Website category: auto
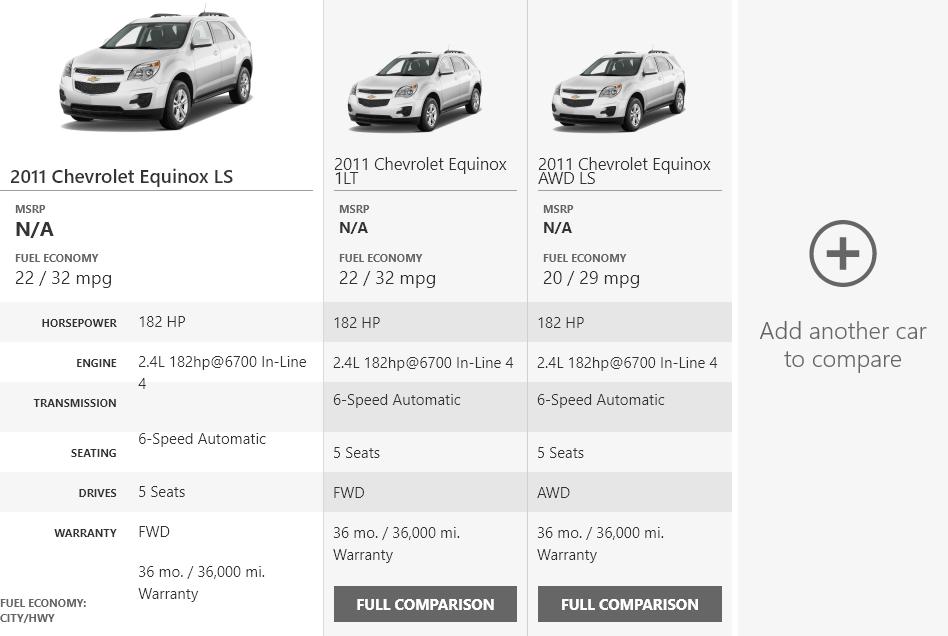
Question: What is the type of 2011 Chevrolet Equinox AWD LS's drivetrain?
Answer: AWD

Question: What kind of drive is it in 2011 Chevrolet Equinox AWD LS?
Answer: AWD

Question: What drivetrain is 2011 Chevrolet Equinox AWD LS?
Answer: AWD

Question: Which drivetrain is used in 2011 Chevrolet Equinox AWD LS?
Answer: AWD

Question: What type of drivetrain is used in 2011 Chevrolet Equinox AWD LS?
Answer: AWD

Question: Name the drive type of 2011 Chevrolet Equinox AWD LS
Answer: AWD

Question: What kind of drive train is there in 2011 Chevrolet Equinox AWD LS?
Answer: AWD

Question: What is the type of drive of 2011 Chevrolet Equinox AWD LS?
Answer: AWD

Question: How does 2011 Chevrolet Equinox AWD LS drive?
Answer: AWD

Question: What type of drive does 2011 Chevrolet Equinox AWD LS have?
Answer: AWD

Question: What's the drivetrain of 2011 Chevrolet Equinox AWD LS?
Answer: AWD

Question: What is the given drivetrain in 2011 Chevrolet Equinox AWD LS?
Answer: AWD

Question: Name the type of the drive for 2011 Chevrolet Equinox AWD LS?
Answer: AWD

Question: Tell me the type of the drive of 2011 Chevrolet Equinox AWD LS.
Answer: AWD

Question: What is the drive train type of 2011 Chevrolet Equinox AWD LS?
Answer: AWD

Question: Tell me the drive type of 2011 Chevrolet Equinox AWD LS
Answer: AWD

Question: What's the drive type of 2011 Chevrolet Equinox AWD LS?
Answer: AWD

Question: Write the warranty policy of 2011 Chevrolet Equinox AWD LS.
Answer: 36 mo. / 36,000 mi. Warranty

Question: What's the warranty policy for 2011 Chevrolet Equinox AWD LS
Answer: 36 mo. / 36,000 mi. Warranty

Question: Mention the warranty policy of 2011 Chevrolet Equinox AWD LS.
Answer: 36 mo. / 36,000 mi. Warranty

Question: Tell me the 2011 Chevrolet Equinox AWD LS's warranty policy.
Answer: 36 mo. / 36,000 mi. Warranty